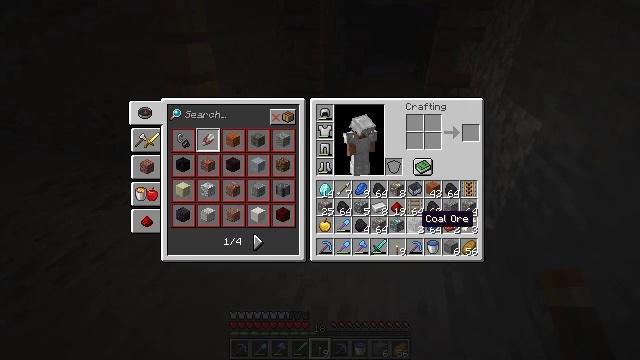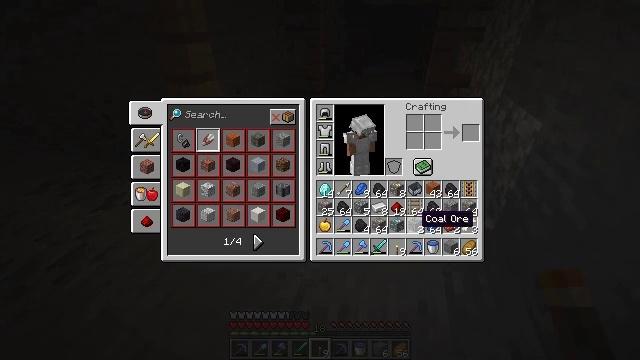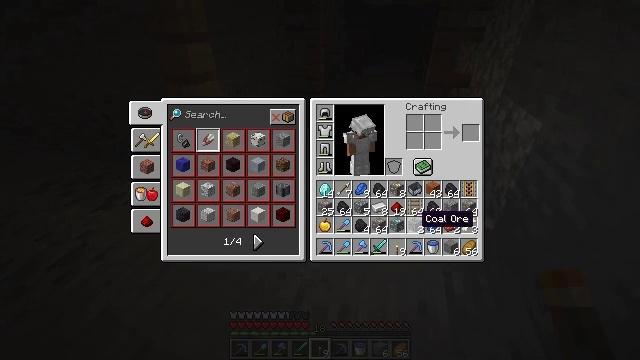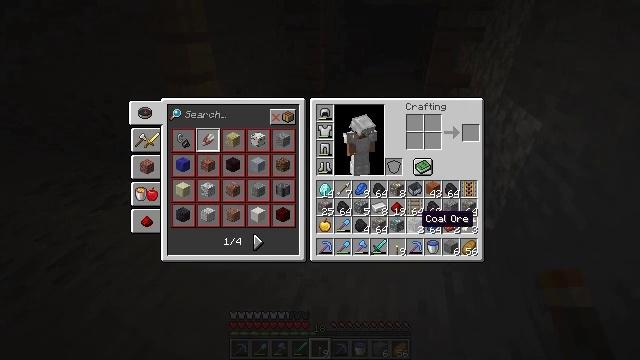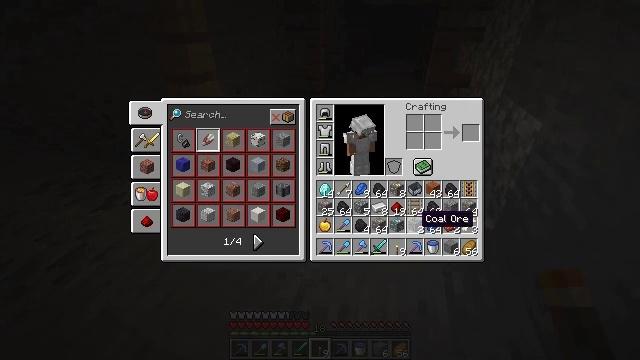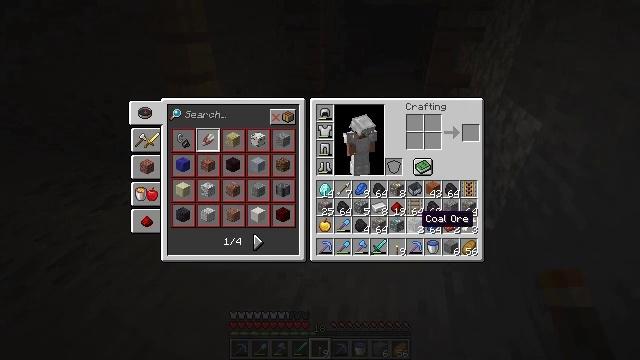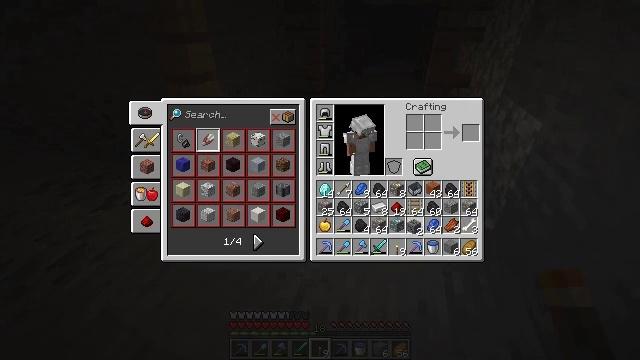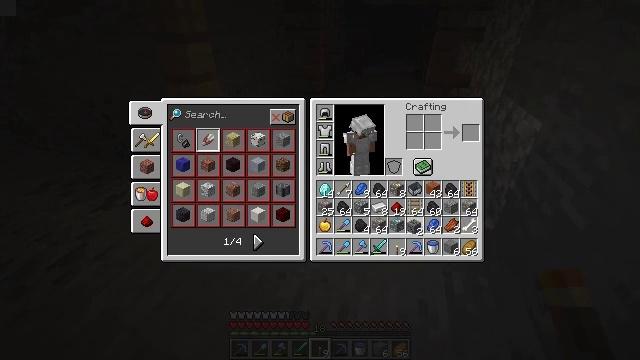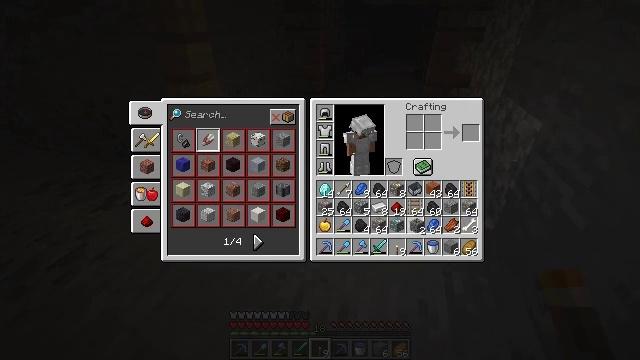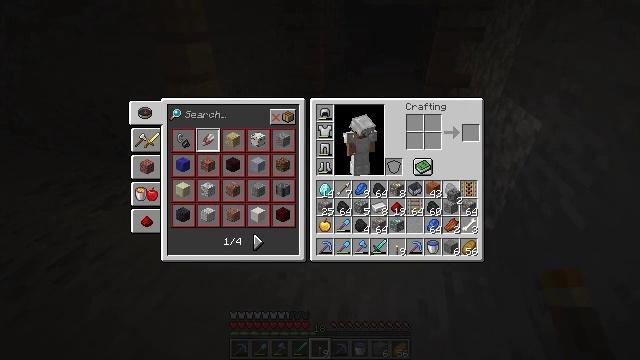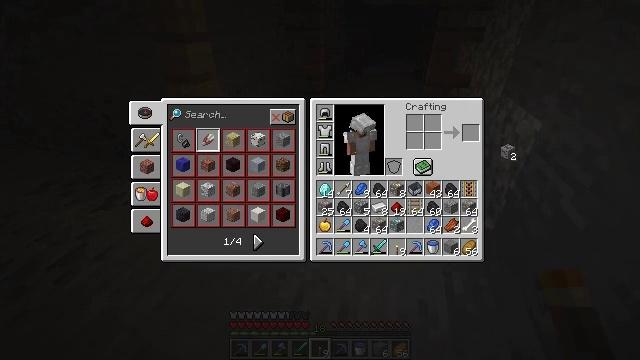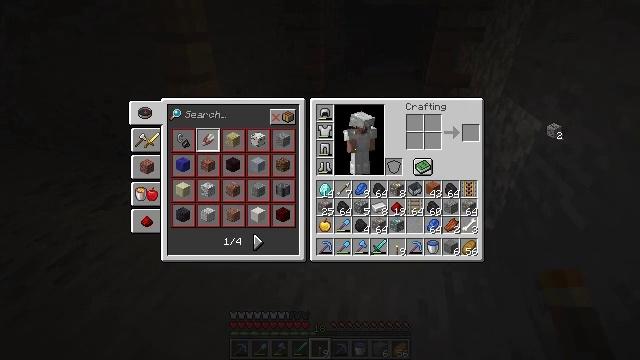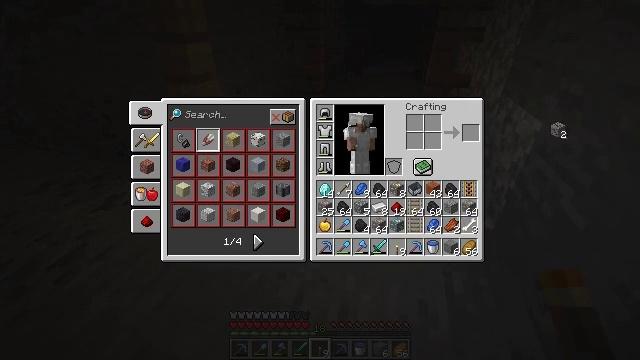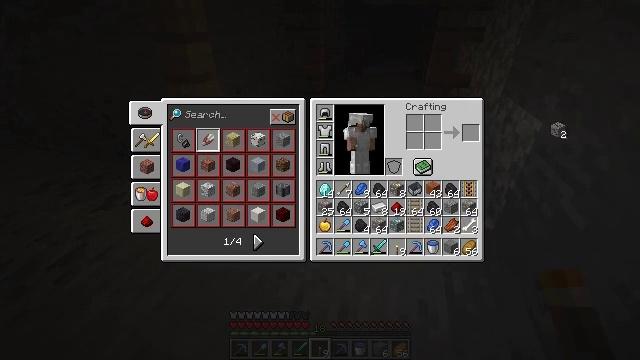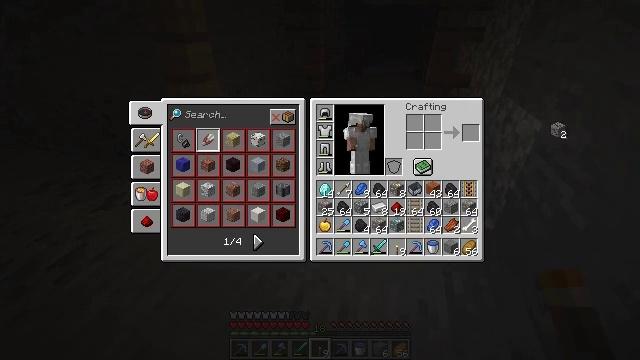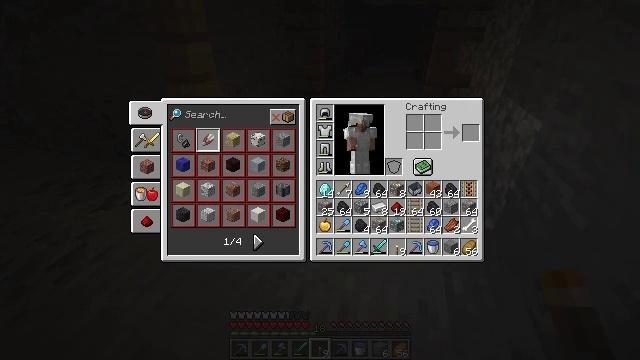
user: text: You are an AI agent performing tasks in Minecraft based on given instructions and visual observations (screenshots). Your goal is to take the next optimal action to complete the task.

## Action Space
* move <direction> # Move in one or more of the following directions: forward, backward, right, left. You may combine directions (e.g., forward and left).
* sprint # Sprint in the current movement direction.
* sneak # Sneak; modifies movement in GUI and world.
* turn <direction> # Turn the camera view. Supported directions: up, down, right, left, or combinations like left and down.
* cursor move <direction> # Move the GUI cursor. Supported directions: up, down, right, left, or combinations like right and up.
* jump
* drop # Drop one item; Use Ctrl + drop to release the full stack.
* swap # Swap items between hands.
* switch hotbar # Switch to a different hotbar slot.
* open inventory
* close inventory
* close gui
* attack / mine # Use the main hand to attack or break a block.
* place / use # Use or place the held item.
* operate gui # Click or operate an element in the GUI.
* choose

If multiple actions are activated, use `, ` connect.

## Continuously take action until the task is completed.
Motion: motion action
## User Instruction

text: Drop a coal ore.
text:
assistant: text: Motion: no_op
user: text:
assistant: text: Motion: no_op
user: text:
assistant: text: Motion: no_op
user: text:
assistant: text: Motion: no_op
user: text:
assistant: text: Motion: no_op
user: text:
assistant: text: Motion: operate gui
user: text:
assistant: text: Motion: operate gui
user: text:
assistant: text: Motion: operate gui
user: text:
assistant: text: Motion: cursor move right and up
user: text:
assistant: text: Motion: cursor move right and up
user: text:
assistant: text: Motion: cursor move right and up
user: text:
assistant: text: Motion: operate gui
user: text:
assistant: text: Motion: operate gui
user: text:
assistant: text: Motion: operate gui
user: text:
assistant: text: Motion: no_op
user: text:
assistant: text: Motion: no_op
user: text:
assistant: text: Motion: cursor move left and down
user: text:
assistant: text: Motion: cursor move left and down
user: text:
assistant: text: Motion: cursor move left and down
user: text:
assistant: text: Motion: no_op